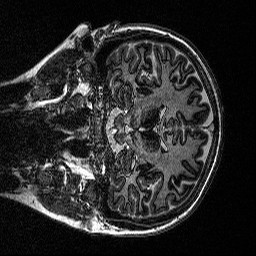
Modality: MP2RAGE
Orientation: coronal
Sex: female
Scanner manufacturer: siemens
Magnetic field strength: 3 T
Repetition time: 5 s
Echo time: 0.00292 s